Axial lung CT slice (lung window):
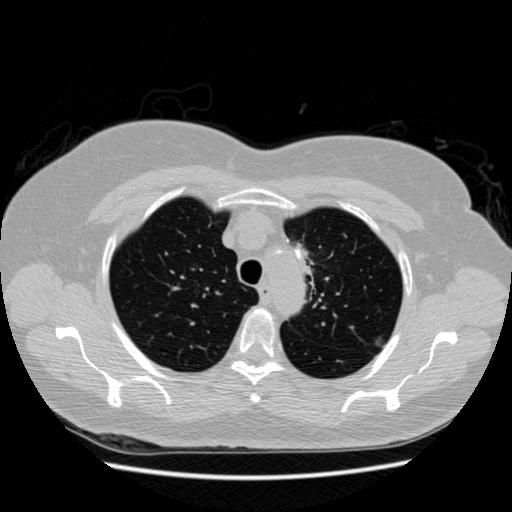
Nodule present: yes
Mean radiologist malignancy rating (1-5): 4